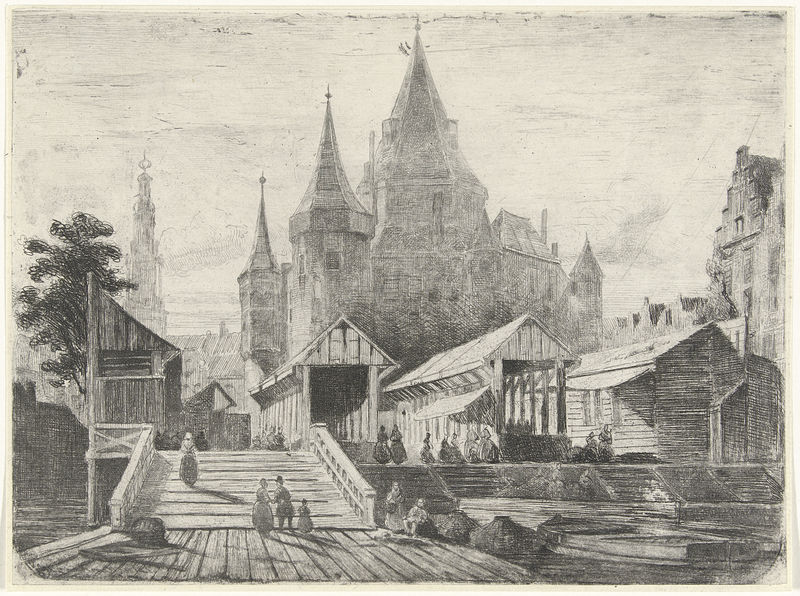
Titel: Gezicht op de Nieuwmarkt te Amsterdam
Künstler: Lambertus (1822-1900) Hardenberg
Standort: Amsterdam
Institution: Rijksmuseum
Schlagwörter: church, men, people, stairs, steps, white, women, black, gray, woman, railing, wooden, wood, clouds, man, sky, tree, boat, building, ship, water, tower, village, child, river, drawing, castle, sketch, walking, boats, children, bridge, town, city, leaves, cathedral, buildings, pencil, harbor, peaks, stable, chimneys, dutch, spire, port, towers, plank, gray scale, dock, pier, spires, finials, ramp, docks, steeples, me, old times, village scene, csky, multidimensional